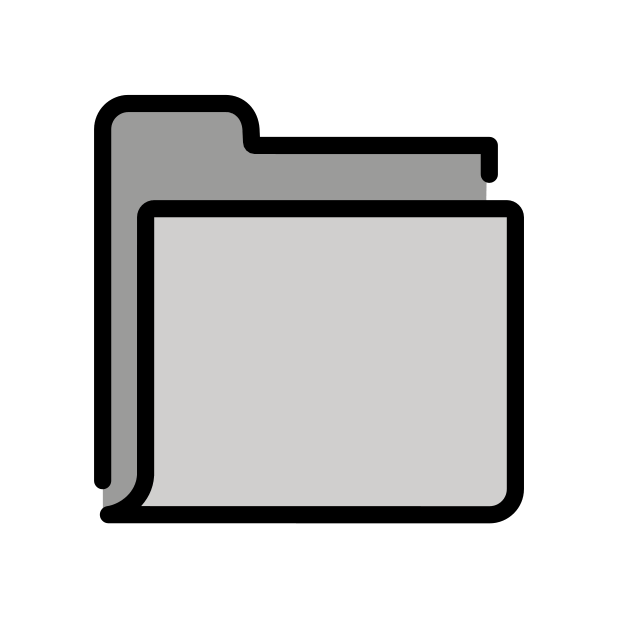
Emoji: 📁
Name: file folder
Unicode: 0x1f4c1